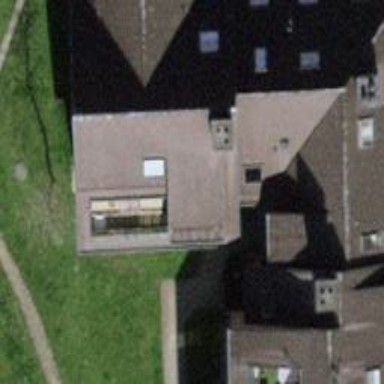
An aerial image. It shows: Apartments building with tiled roof.